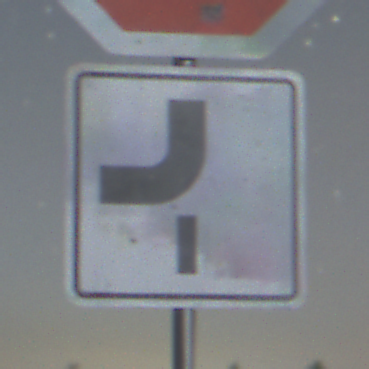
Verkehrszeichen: VerlaufVorfahrtsstrasse7
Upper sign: Stop
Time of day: Night
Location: Outdoor (Nature)
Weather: Clear
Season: NotSpecified
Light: Natural